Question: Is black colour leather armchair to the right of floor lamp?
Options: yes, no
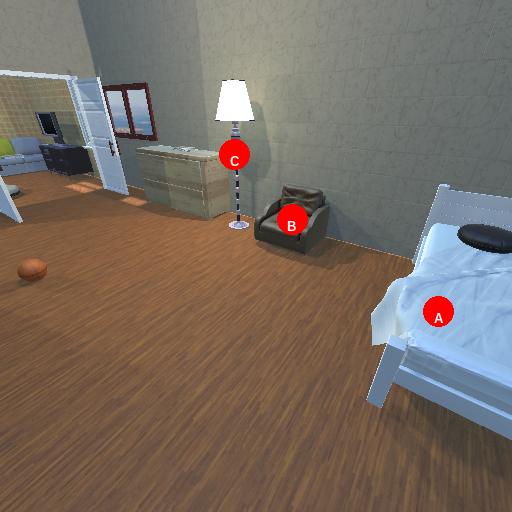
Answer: yes